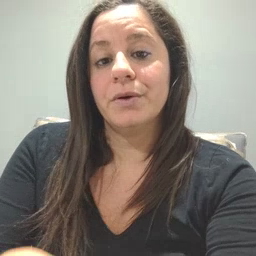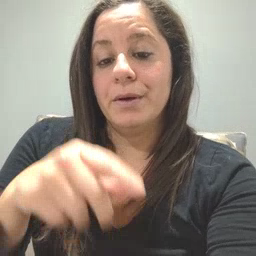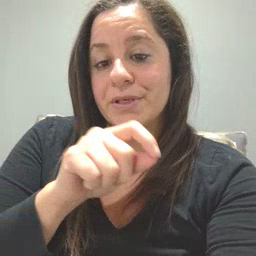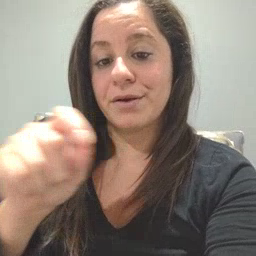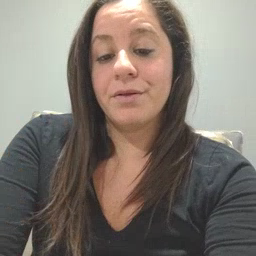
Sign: pencil